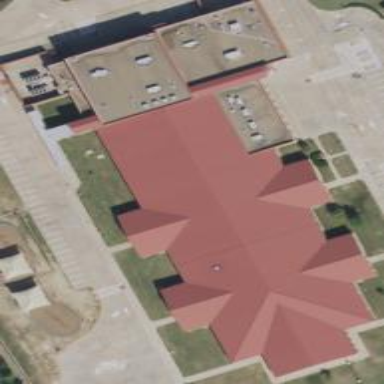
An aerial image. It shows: School building.